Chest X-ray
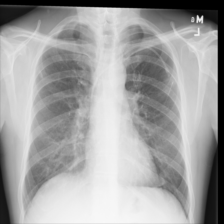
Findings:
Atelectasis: negative
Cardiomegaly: negative
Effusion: negative
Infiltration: negative
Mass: negative
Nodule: negative
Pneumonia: negative
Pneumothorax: negative
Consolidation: negative
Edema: negative
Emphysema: negative
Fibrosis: negative
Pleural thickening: negative
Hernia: negative